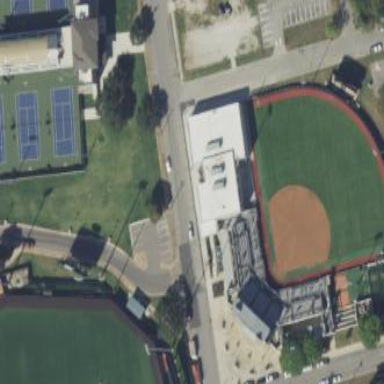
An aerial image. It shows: Softball pitch used for baseball games.